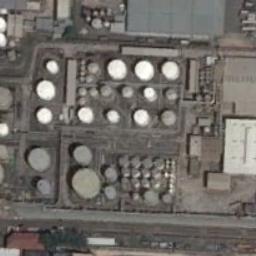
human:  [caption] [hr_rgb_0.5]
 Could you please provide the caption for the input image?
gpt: Many buildings are next to storage tanks .

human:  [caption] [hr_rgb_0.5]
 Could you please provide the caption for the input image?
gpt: Here are two white storage tanks of the same size .

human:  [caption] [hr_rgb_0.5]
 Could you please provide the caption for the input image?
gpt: There are many storage tanks on the bare land .

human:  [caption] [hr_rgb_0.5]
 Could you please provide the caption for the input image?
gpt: There are many neatly arranged storage tanks and many pipelines in the factory .

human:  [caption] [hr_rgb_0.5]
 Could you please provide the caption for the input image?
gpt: There are many storage tanks of different sizes .